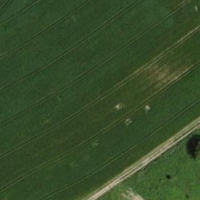
EUNIS habitat code: 52
Species observed at this site:
Buteo buteo